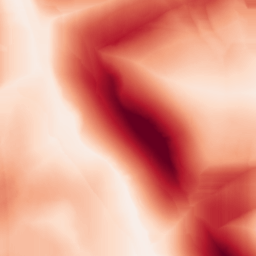
Category: morphological
Decomposition family: morphological_square
Decomposition parameters: operation: gradient
size: 50
Upsampling method: edge_directed
Upsampling parameters: scale: 2
Upsampling scale: 2